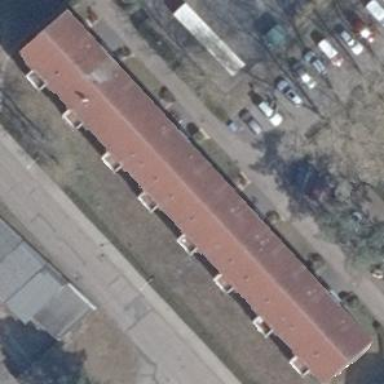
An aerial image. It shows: Residential building.